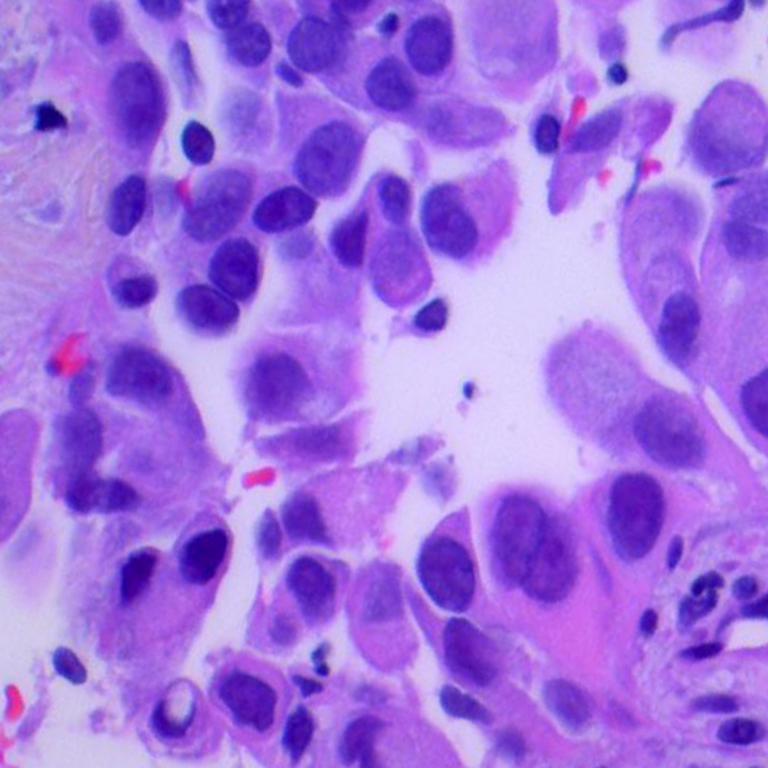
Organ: lung
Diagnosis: adenocarcinomas